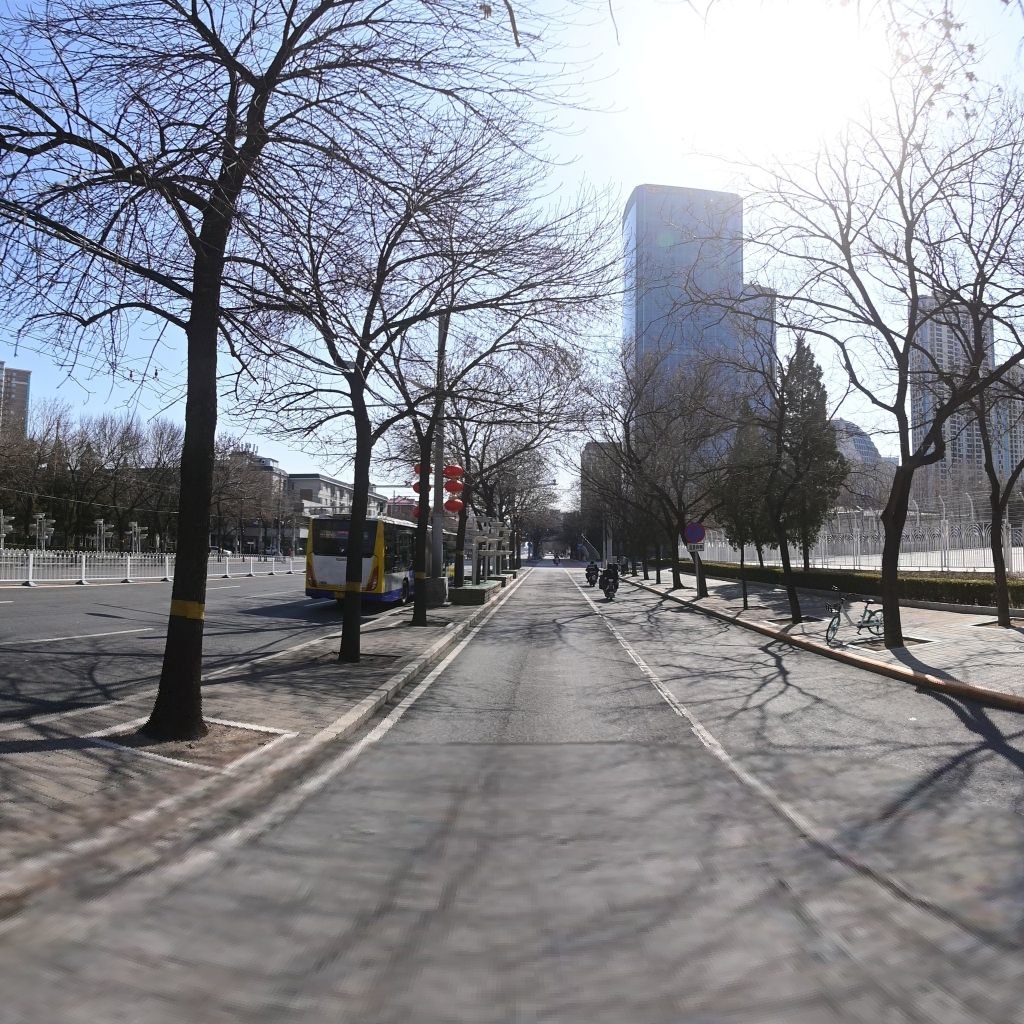
Region: Chaoyang
Road damage annotations: longitudinal crack